Interaction volume radius: 5 \u00c5
Interaction volume height: 15 \u00c5
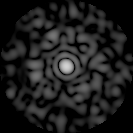
Disorder parameter: 0.809